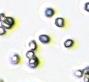
Label: Phaeocystis